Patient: sex M, age 36
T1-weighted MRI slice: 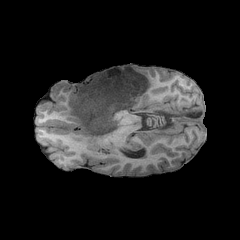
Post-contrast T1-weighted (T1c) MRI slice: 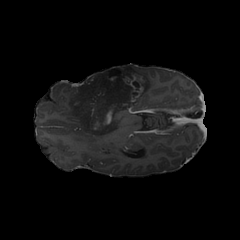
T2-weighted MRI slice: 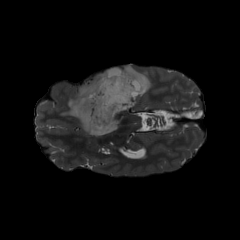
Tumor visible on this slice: yes
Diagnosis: Astrocytoma, IDH-mutant
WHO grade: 4